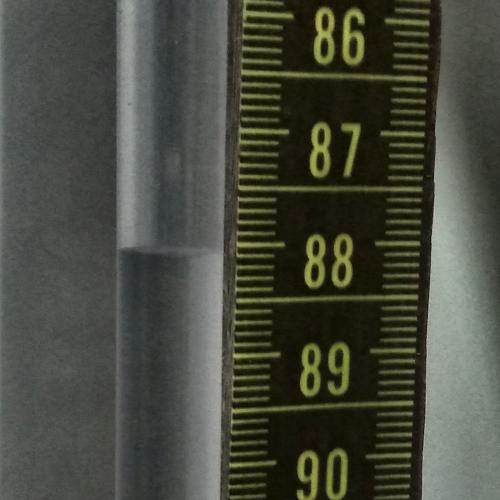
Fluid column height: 88.1 cm